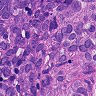
Metastatic tissue present: yes